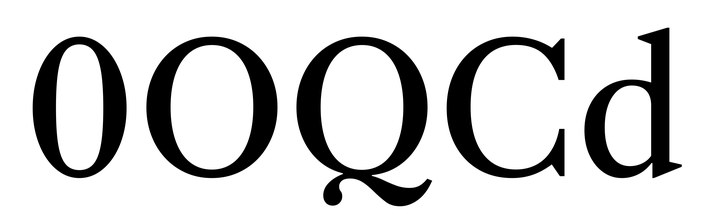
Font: LibreCaslonText_Regular